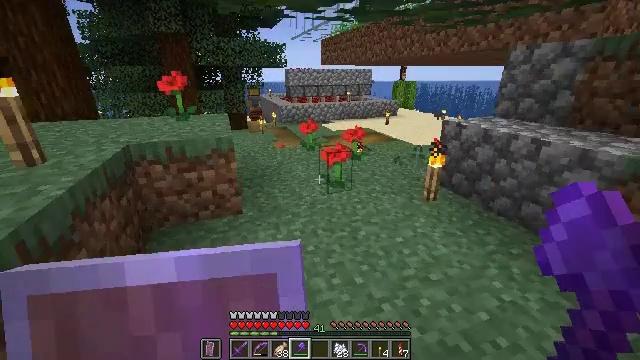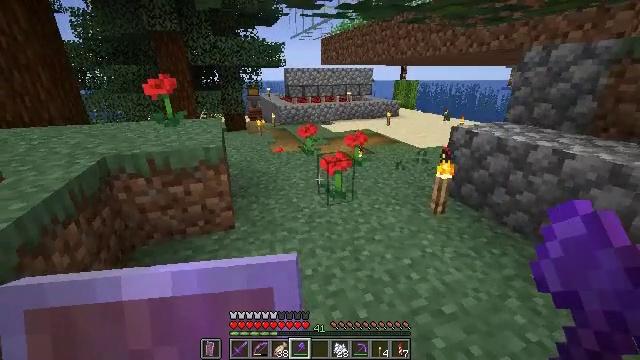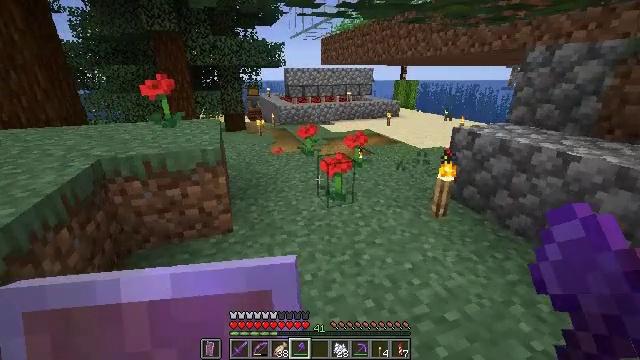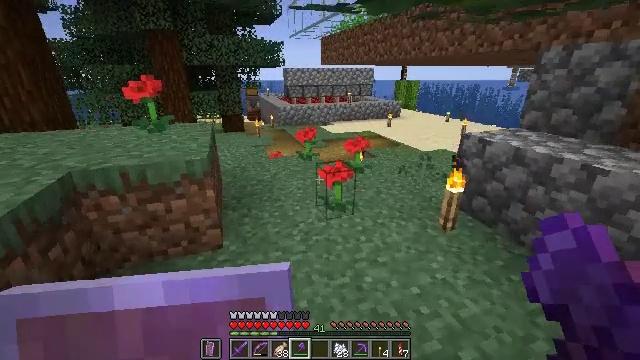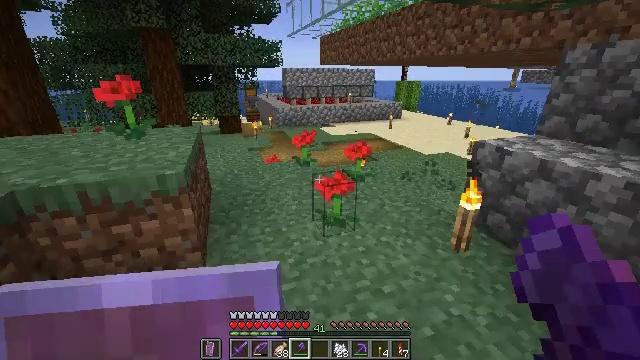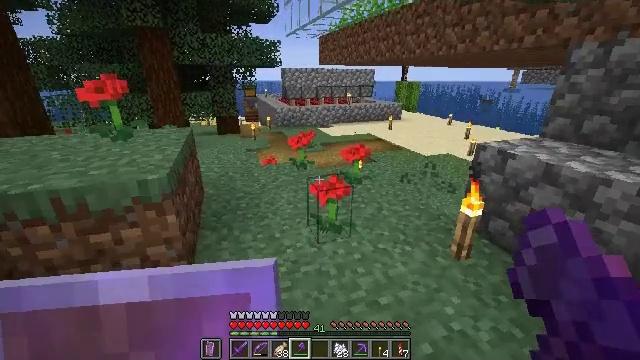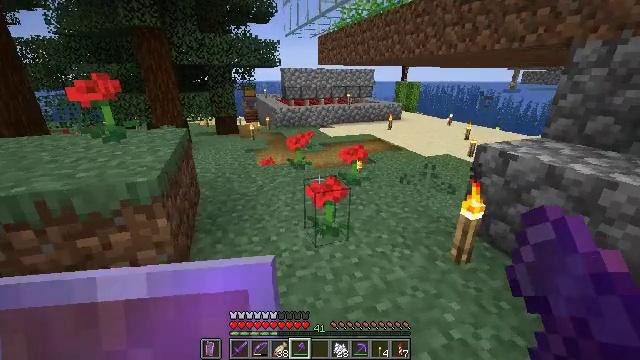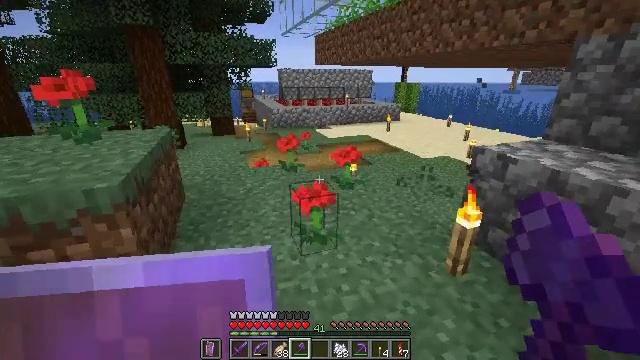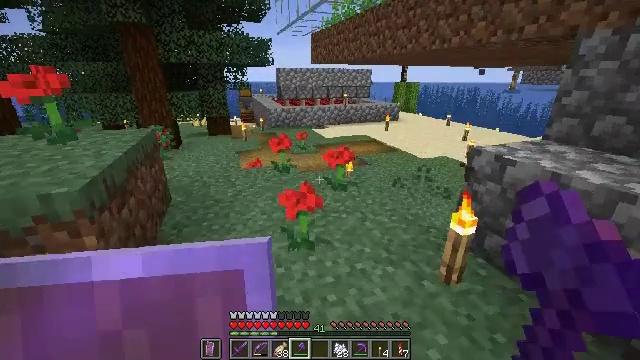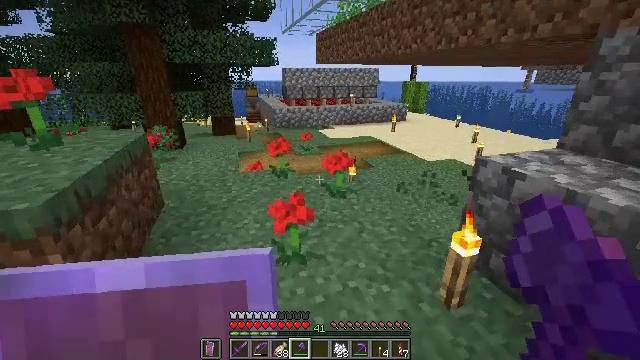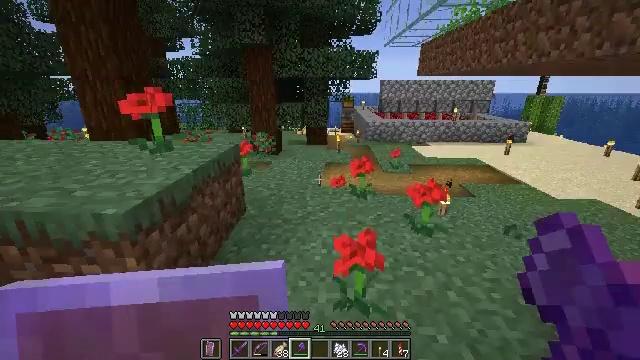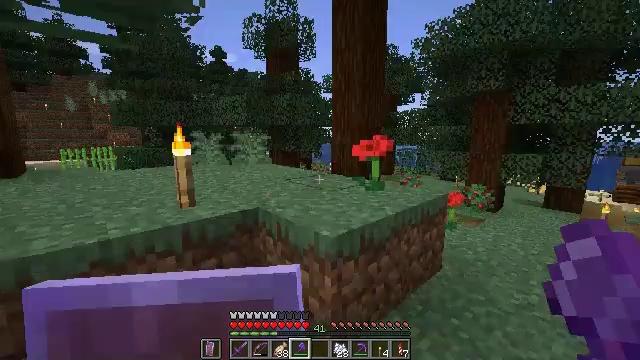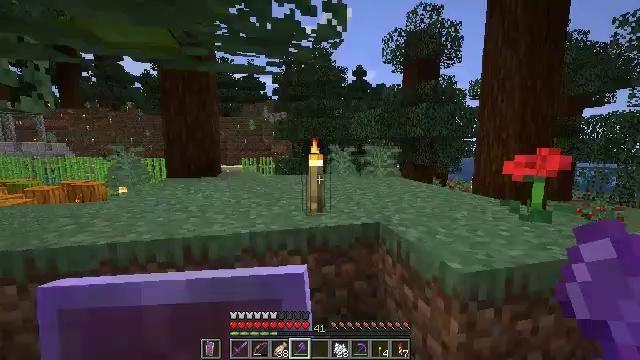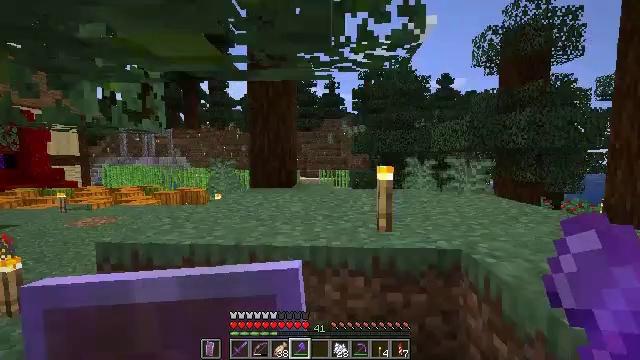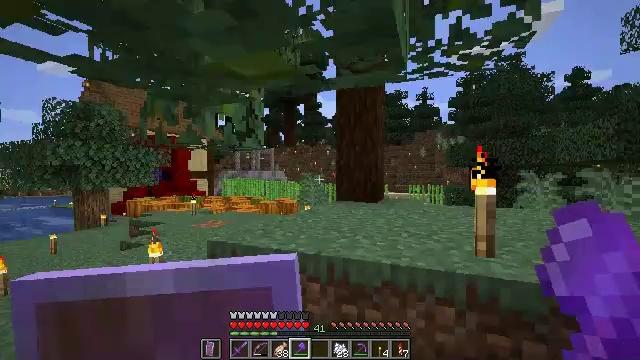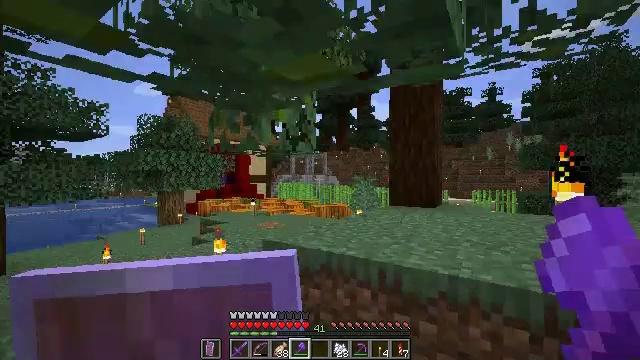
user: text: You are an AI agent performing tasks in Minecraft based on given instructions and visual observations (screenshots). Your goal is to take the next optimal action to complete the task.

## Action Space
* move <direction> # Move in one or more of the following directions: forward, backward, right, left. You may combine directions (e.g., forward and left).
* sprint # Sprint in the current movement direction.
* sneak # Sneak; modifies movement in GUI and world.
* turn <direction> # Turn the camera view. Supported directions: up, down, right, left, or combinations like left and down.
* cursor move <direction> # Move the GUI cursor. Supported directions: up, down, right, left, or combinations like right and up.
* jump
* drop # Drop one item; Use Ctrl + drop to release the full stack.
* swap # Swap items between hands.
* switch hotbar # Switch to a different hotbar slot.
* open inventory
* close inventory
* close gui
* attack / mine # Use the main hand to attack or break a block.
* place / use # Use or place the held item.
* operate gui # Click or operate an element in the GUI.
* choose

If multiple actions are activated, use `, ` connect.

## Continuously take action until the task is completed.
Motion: motion action
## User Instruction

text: Attack the jungle leaves to remove it.
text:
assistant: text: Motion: move forward
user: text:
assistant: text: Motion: move forward
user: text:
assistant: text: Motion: move forward
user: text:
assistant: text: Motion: move forward
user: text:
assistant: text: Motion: move forward and move right
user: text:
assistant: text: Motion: move forward and move right
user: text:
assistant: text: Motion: move forward and move right
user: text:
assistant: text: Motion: move forward and move right
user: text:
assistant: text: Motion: move forward, turn left
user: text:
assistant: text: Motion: move forward, turn left and up
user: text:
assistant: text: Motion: move forward, turn left and up
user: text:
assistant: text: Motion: move forward, turn left and up
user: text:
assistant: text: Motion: turn left and up
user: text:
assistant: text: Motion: turn left and up
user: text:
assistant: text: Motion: turn left
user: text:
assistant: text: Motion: turn left and up
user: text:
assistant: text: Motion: turn left and up
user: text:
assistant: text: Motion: turn left
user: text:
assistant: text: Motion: no_op
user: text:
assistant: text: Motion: no_op
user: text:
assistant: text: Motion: no_op
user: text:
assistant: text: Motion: move left
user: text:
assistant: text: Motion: move left, turn right and up
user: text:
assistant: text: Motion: move left, turn up
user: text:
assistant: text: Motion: move forward and move left, turn up
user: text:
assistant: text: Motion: move forward and move left
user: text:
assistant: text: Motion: move forward and move left, turn up
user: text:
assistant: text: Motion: move forward and move left
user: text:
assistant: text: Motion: move forward, turn right
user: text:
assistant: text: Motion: move forward, turn right